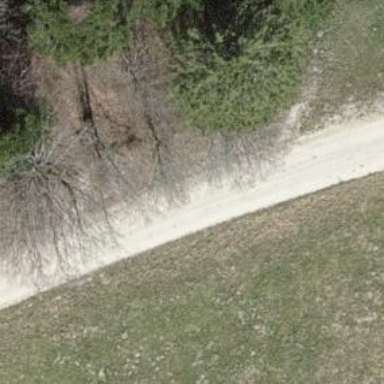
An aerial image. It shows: Unpaved track with grade 1 tracktype.